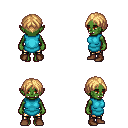
a pixel art fantasy rpg character, female body template, orc, green skin, teal tunic, gold greaves, light blonde parted hairstyle, brown shoes, four views (front, back, left, right), 2x2 character sprite sheet, small pixel art, hard edges, no anti-aliasing